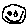
Label: smiley face